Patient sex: M
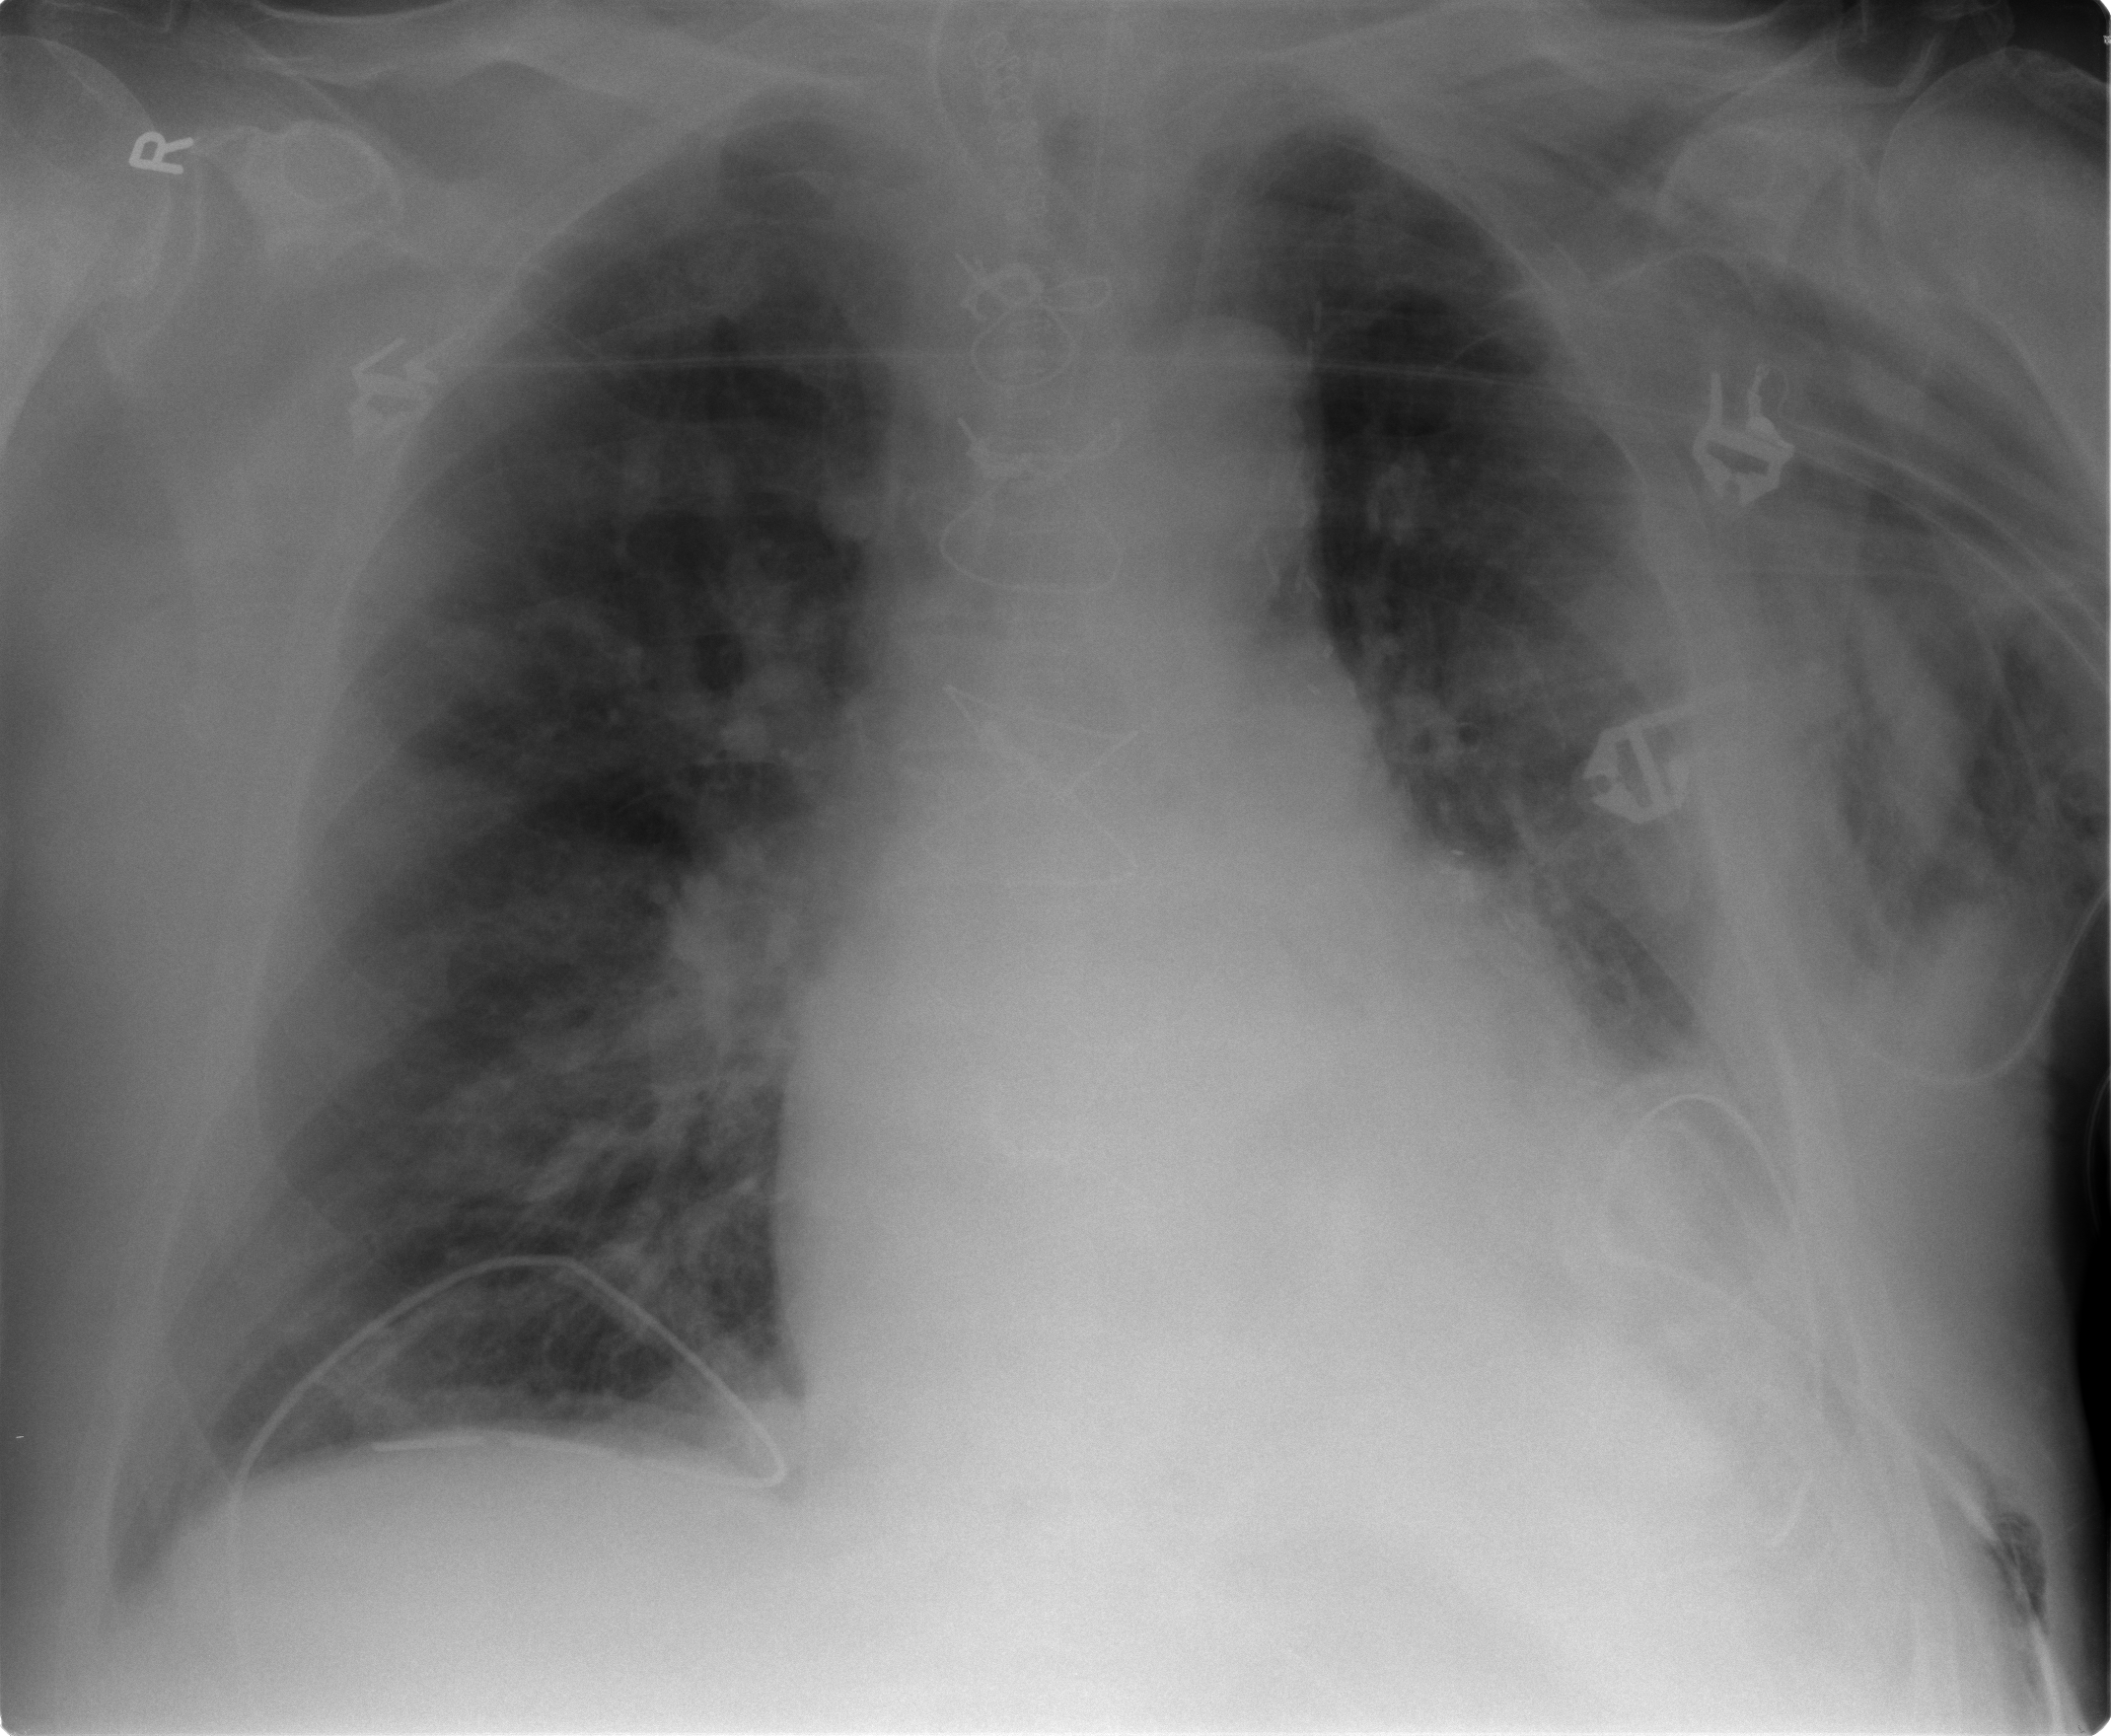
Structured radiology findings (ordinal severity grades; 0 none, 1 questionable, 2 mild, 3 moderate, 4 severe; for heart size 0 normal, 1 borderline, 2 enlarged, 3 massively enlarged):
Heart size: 2
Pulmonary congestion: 2
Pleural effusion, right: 0
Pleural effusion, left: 2
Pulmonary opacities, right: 2
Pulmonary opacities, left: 1
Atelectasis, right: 0
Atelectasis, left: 2